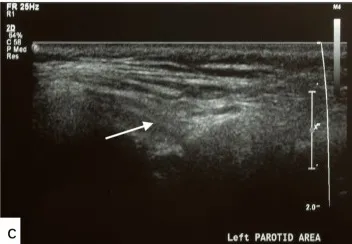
Ultrasonography of normal and missing right and left parotid and submandibular salivary glands. E) Ultrasonography of missing right submandibular gland. And images with missing salivary glands.
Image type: radiology (ultrasound)